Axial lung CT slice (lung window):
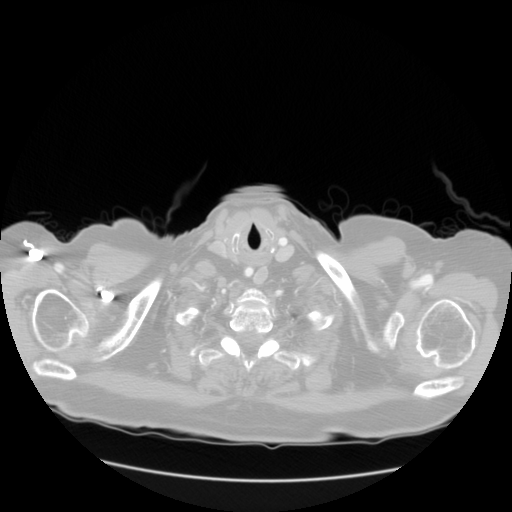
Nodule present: no